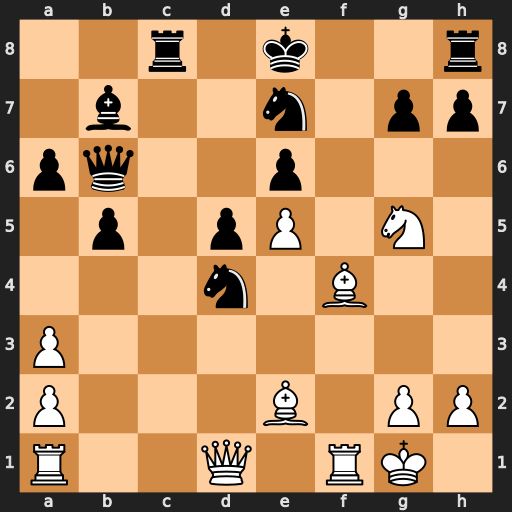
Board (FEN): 2r1k2r/1b2n1pp/pq2p3/1p1pP1N1/3n1B2/P7/P3B1PP/R2Q1RK1
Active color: w
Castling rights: k
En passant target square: -
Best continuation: Bh5+ g6 Be3 Ne2+ Qxe2